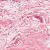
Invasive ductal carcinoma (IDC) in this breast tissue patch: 0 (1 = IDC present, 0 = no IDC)